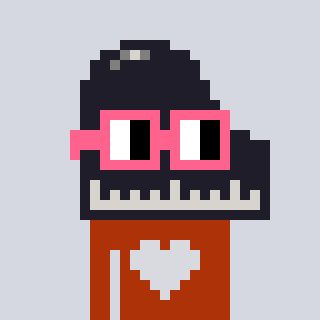
a pixel art character with square pink glasses, a piano-shaped head and a hotbrown-colored body on a cool background